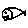
Label: fish